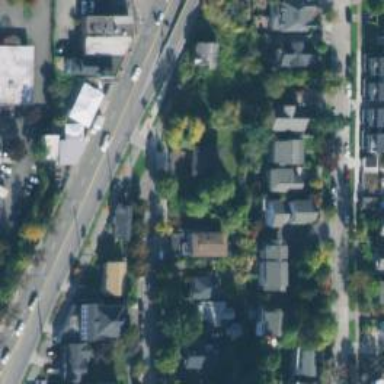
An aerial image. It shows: Residential road with separate sidewalk.